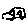
Label: car